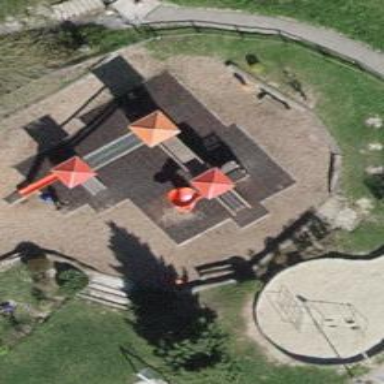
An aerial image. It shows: Playground with various play structures.